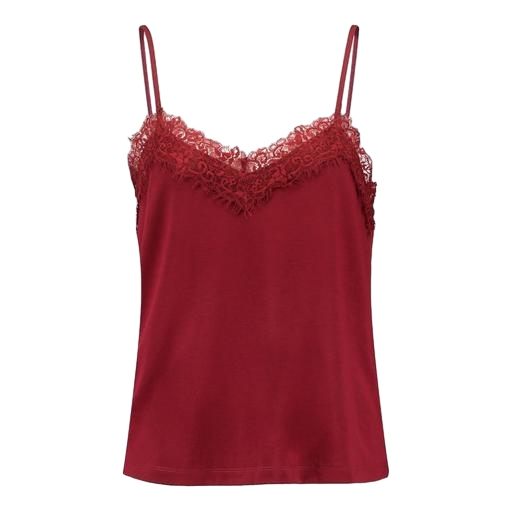
red ee chloe top lace, red lace-detail top, red pucker lace notch cami, white background